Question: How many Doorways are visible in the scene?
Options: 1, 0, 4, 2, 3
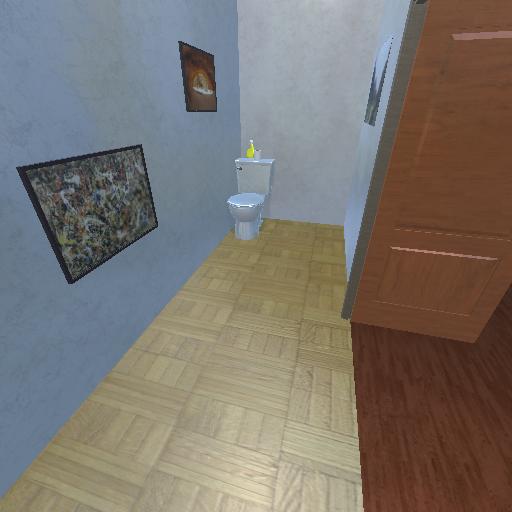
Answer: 1